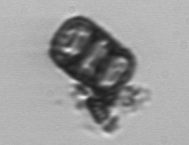
Label: Paralia_sulcata